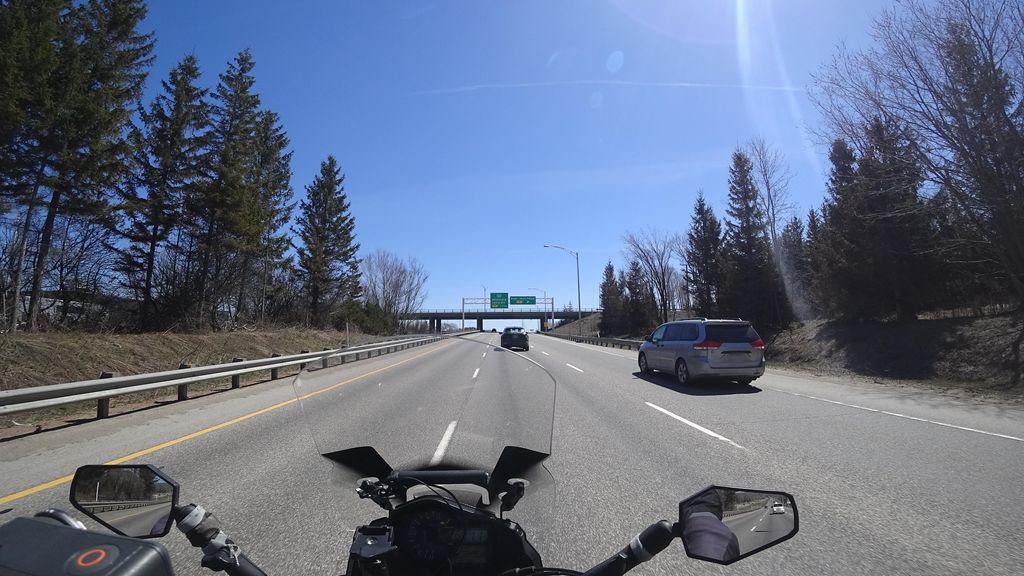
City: quebec_city